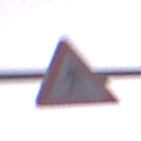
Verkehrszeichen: FussgaengerRechts
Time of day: Dawn
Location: Outdoor (RoadRail)
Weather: Clear
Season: NotSpecified
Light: Natural